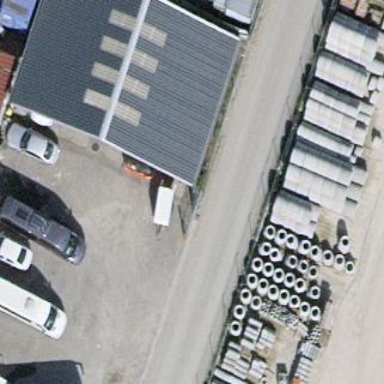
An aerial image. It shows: Shed building.